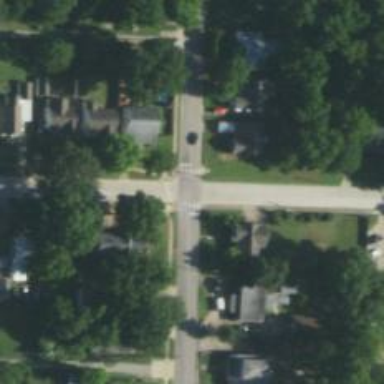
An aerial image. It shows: Stop road.